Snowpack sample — Buffalo Mountain, Silverthorne, Colorado, USA (1/25/25, 10:11 AM MST)
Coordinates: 39.6222, -106.1139
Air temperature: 22 °F
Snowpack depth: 110 cm
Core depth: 40 cm
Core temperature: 46.4 °F
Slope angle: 12°, slope face: 102°
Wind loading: high
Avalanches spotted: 0
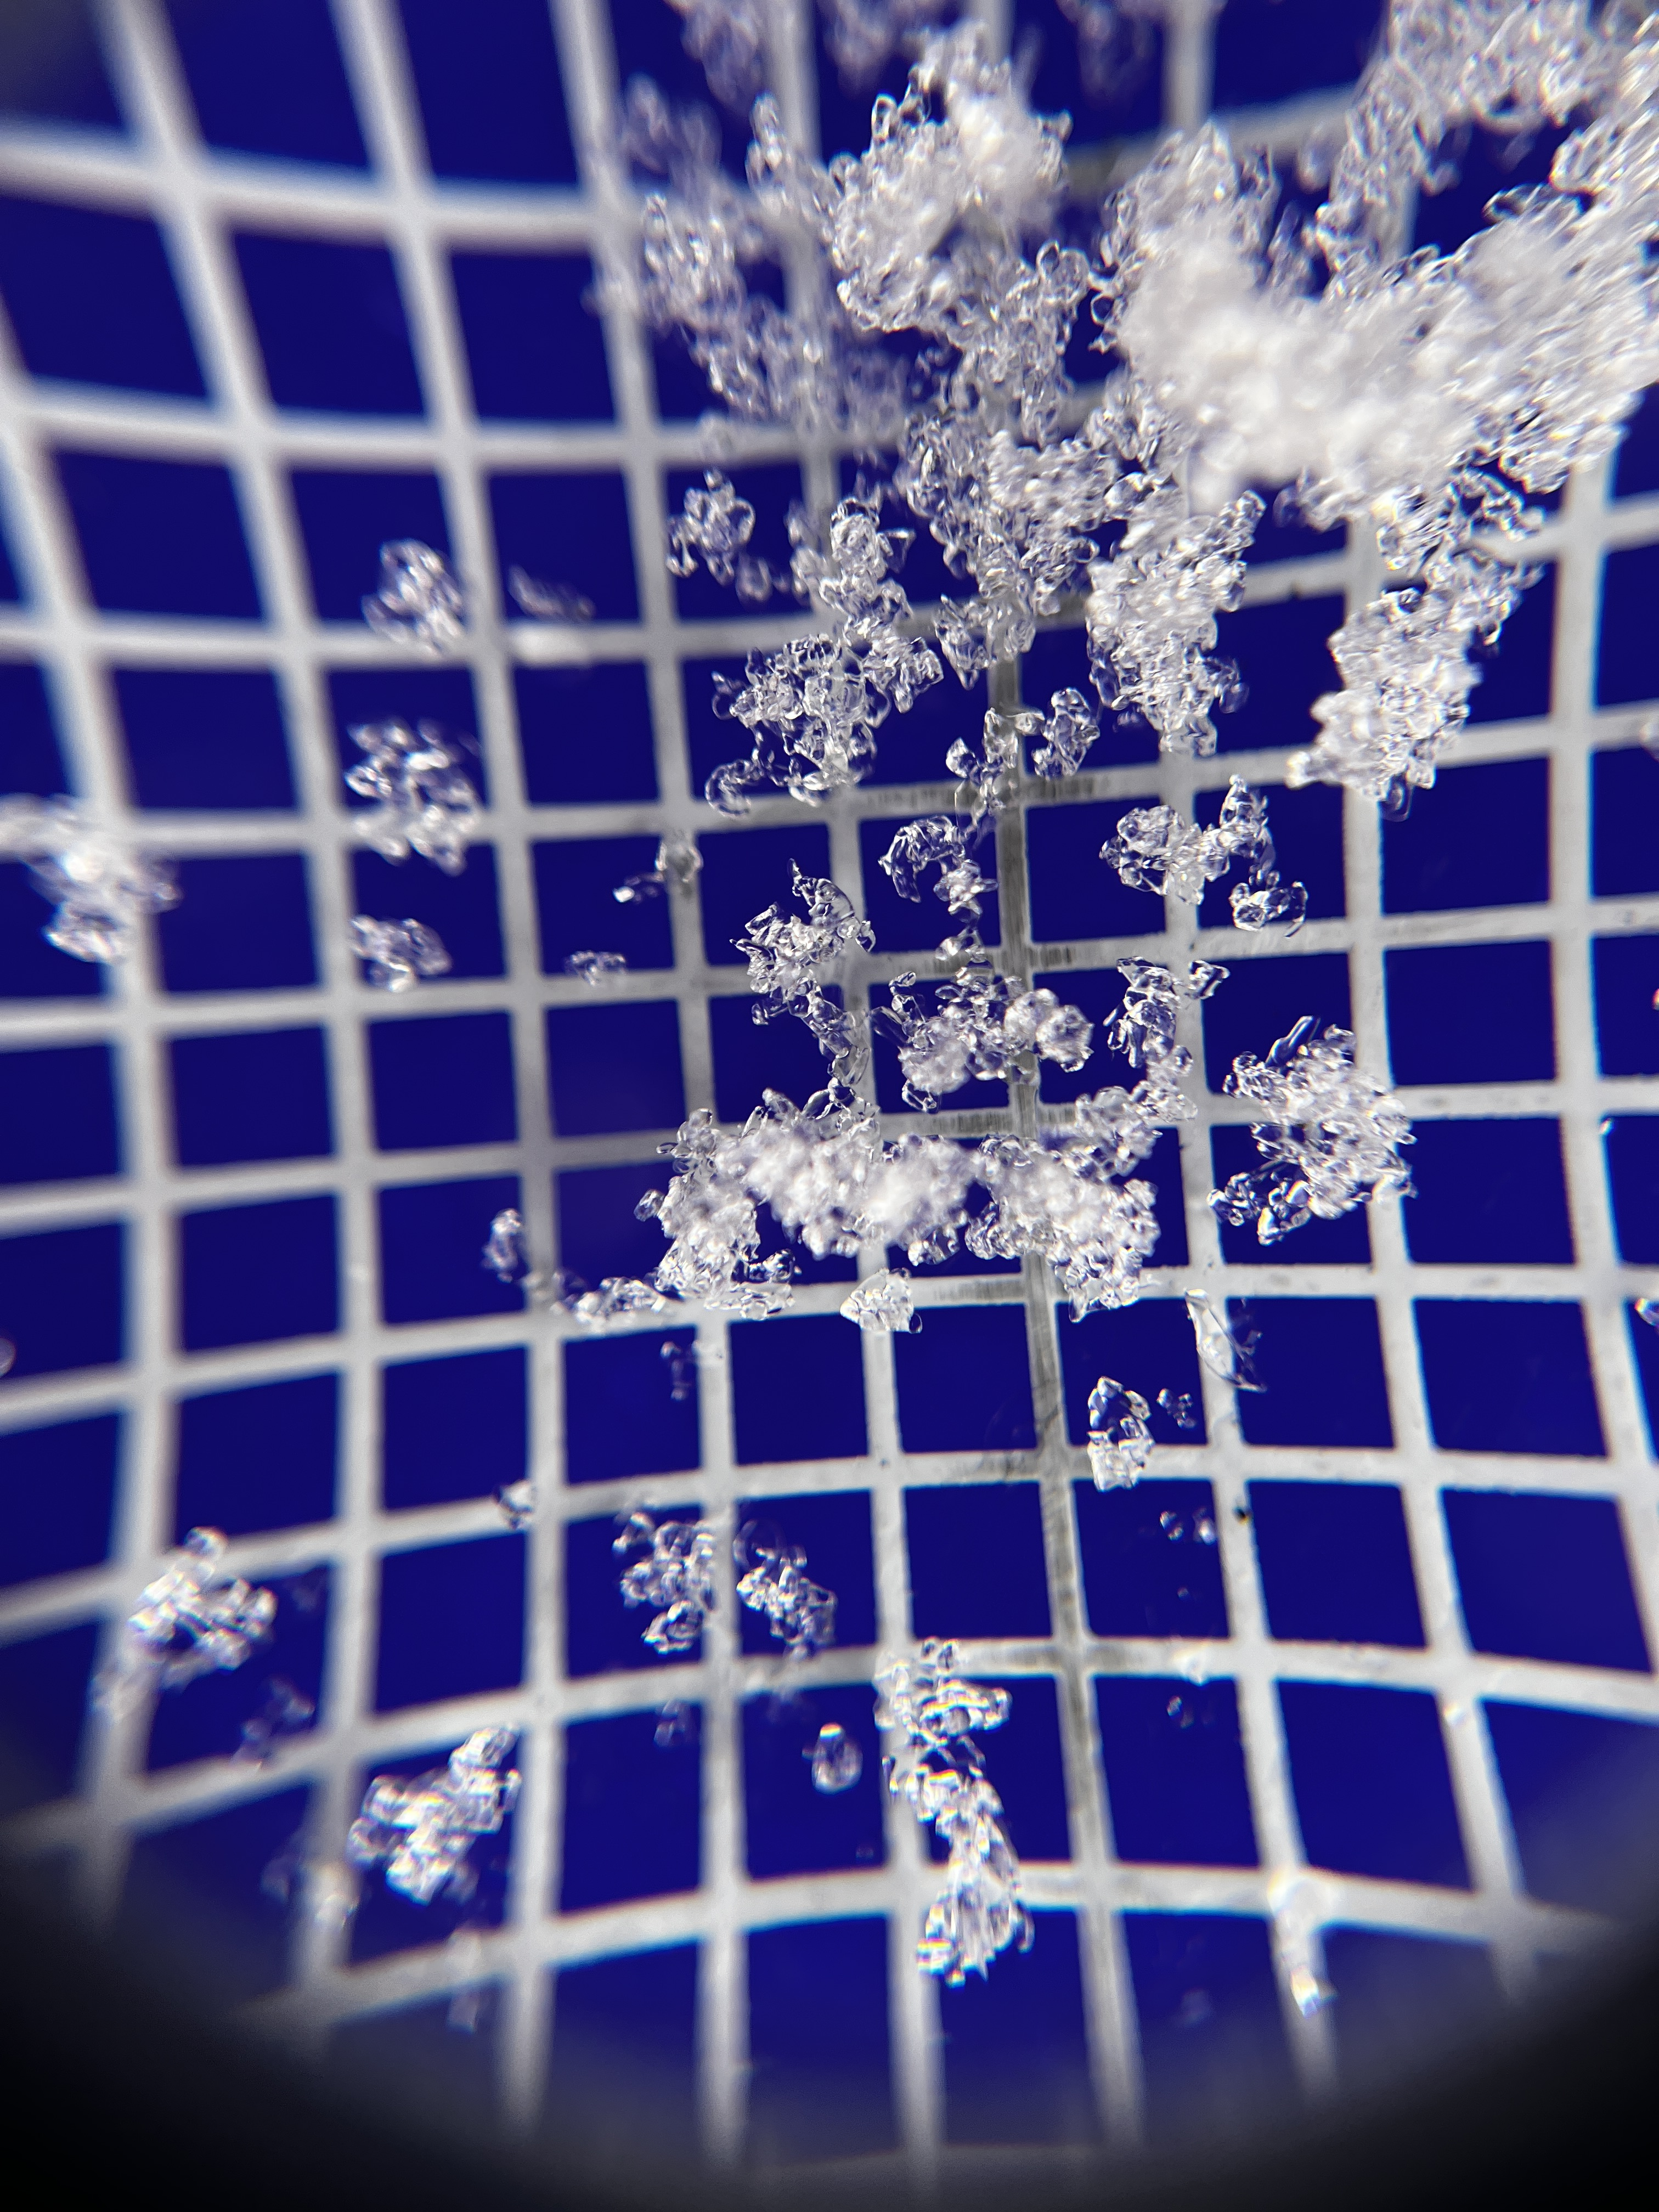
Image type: magnified_profile
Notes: No avalanches nearby, collected on the outskirts of a fire break 15 meters from the treeline, on way to Buffalo and Red Mountain